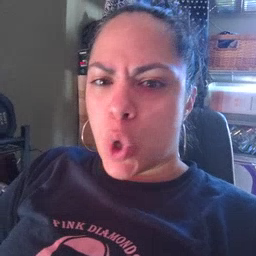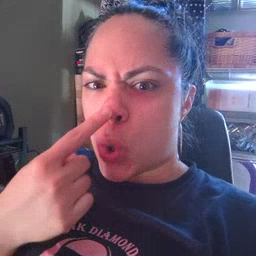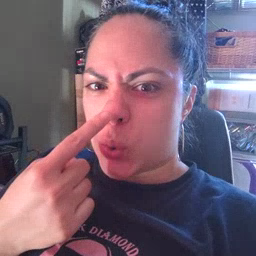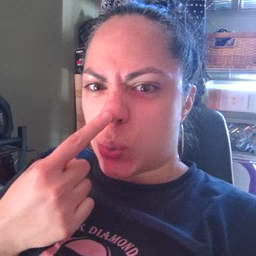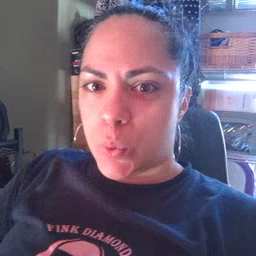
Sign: nose